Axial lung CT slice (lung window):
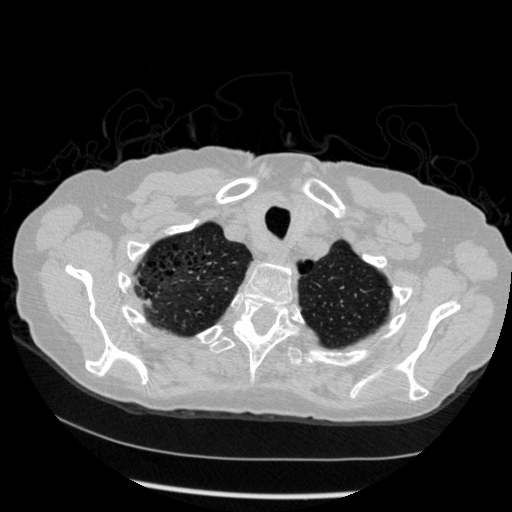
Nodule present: no